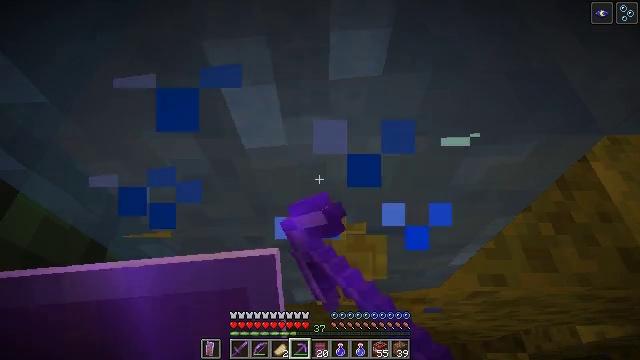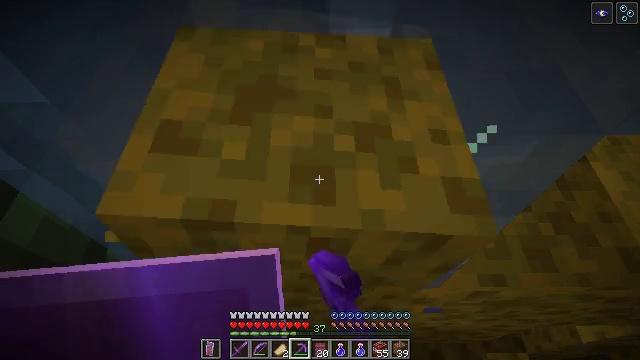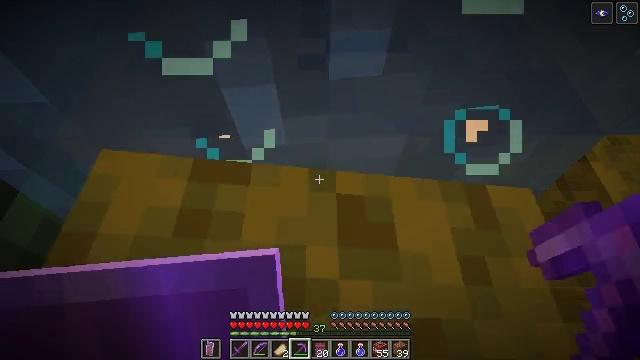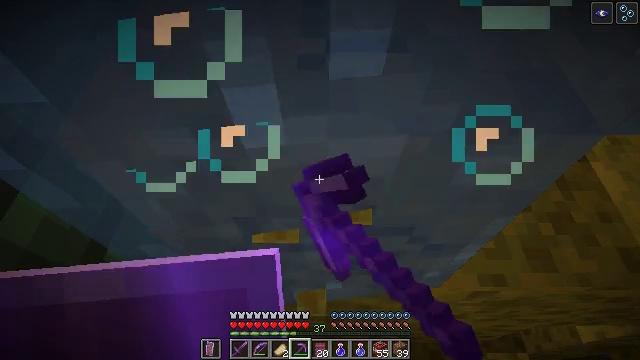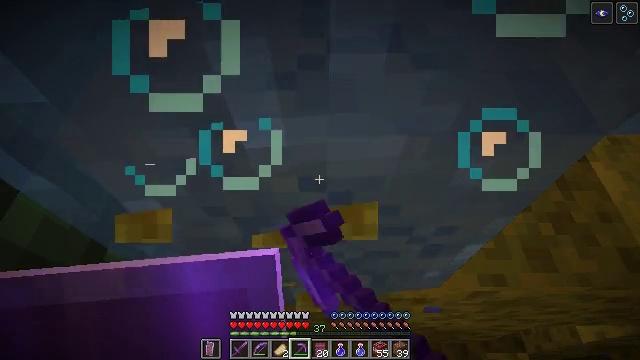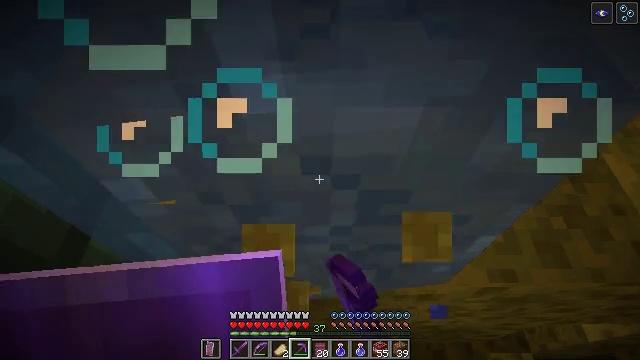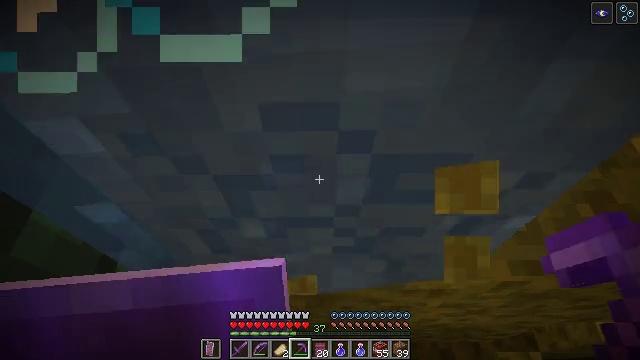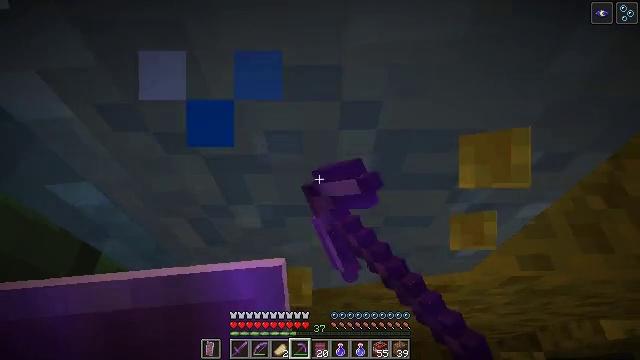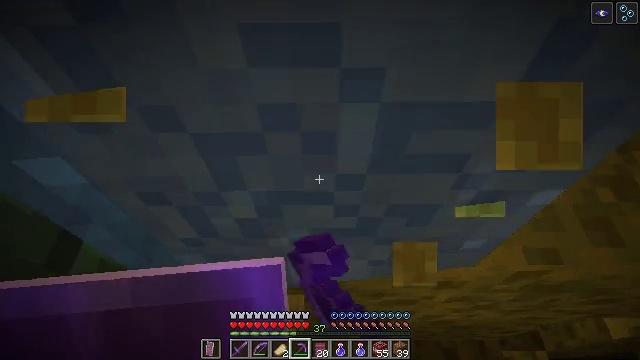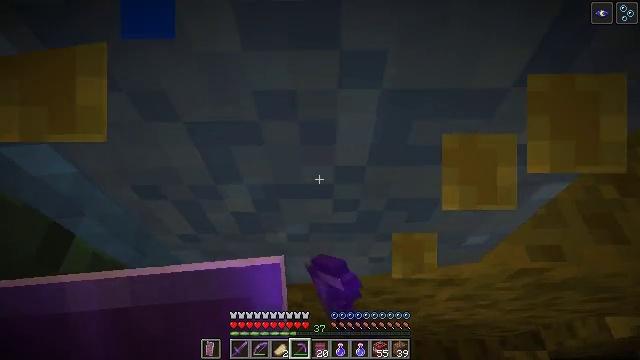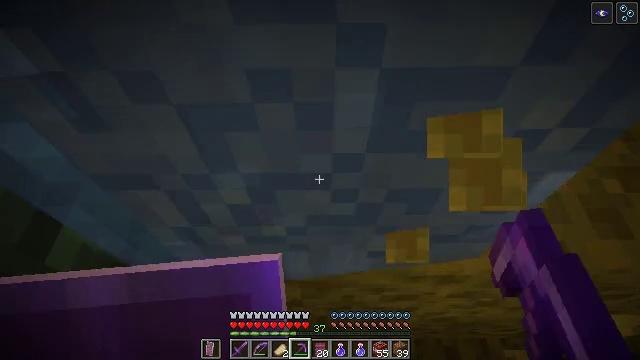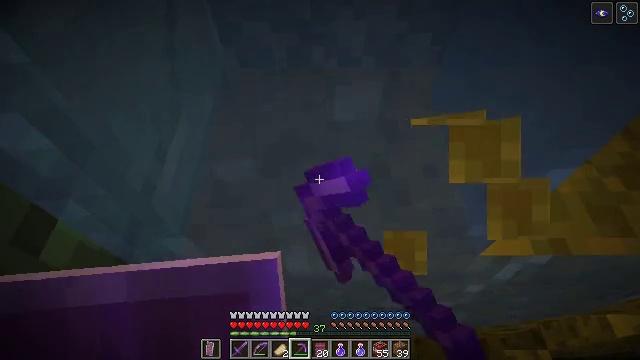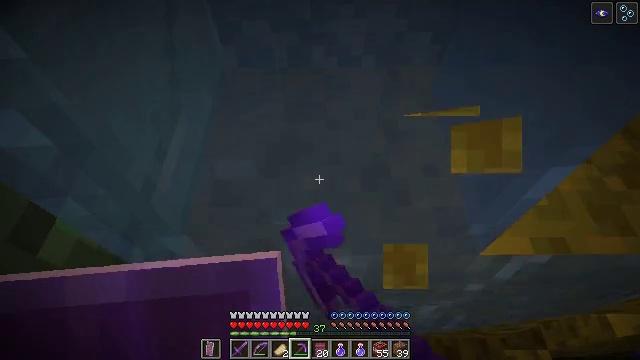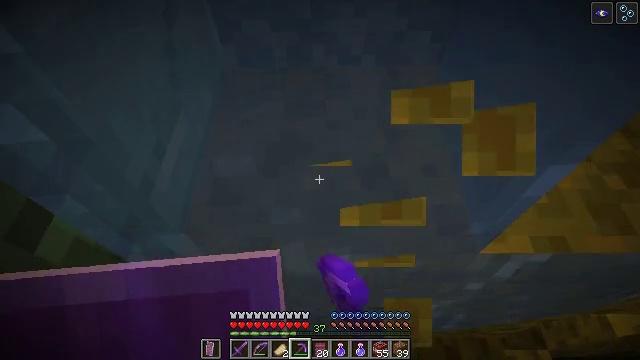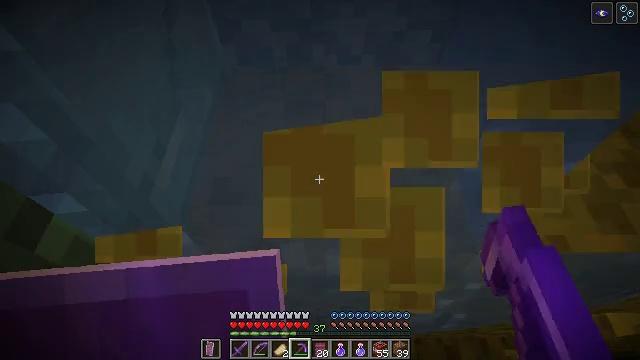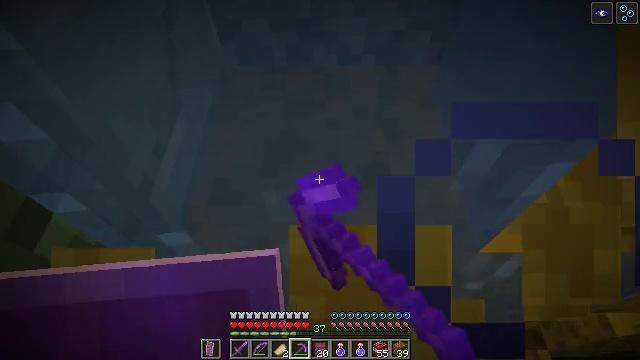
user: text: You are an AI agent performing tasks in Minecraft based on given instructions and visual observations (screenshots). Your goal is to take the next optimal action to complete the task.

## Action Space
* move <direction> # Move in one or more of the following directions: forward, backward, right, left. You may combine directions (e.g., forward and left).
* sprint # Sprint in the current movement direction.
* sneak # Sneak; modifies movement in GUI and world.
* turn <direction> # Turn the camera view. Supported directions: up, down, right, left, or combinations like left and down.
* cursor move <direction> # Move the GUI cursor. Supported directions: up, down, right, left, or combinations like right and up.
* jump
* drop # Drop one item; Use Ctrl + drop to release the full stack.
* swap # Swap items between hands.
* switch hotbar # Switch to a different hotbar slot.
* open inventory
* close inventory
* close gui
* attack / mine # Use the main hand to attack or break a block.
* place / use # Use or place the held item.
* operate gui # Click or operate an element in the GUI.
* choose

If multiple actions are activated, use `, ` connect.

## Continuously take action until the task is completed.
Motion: motion action
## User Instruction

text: Gather a wet sponge from the ocean.
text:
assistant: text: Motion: attack / mine
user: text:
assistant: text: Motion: attack / mine
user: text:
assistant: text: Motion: attack / mine
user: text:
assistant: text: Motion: attack / mine
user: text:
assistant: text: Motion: move forward, attack / mine
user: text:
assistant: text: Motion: move forward, attack / mine
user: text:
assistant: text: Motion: attack / mine
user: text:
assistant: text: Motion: attack / mine
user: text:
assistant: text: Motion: attack / mine
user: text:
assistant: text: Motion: attack / mine
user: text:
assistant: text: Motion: attack / mine
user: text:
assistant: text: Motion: attack / mine
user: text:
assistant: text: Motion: attack / mine
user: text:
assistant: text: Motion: attack / mine
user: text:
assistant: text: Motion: attack / mine
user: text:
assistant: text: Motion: attack / mine
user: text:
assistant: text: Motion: attack / mine
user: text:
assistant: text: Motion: attack / mine
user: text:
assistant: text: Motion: attack / mine
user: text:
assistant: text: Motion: attack / mine
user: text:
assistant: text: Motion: attack / mine
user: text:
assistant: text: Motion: turn down, attack / mine
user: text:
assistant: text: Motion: turn down, attack / mine
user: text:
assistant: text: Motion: attack / mine
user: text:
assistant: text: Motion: attack / mine
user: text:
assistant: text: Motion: attack / mine
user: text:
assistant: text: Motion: attack / mine
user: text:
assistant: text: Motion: attack / mine
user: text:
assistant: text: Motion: attack / mine
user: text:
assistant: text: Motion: attack / mine